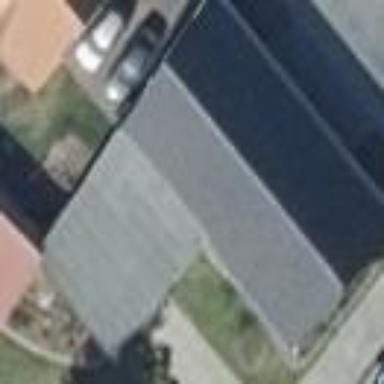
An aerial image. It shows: House with flat grey roof.